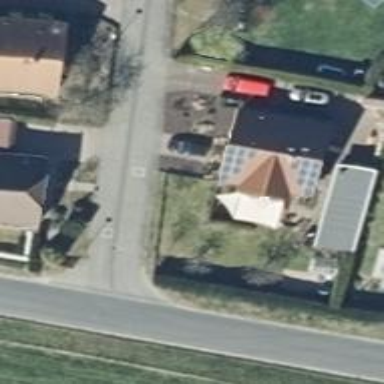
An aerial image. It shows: Small solar photovoltaic panel generator is producing electricity.